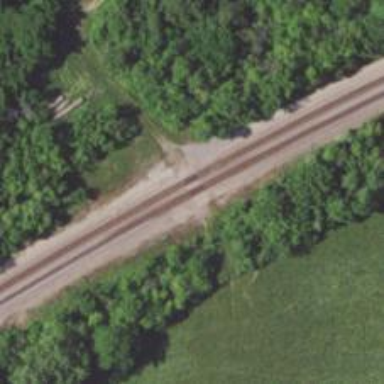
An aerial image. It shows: Railway level crossing.